Field crop: maize
Growth stage: 2
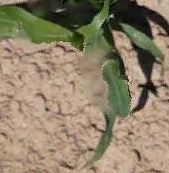
Species: maize